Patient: sex M, age 65
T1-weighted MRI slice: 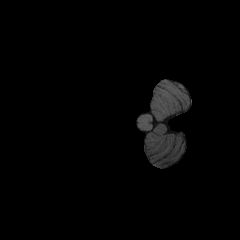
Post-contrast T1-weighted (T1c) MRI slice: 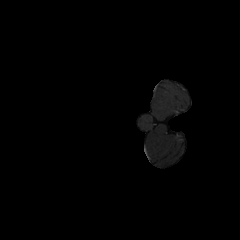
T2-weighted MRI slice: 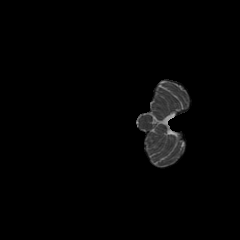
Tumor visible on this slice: no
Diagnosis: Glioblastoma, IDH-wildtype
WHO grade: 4